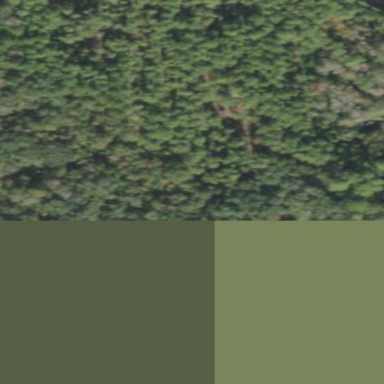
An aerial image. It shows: Mixed woodland with various types of leaves.